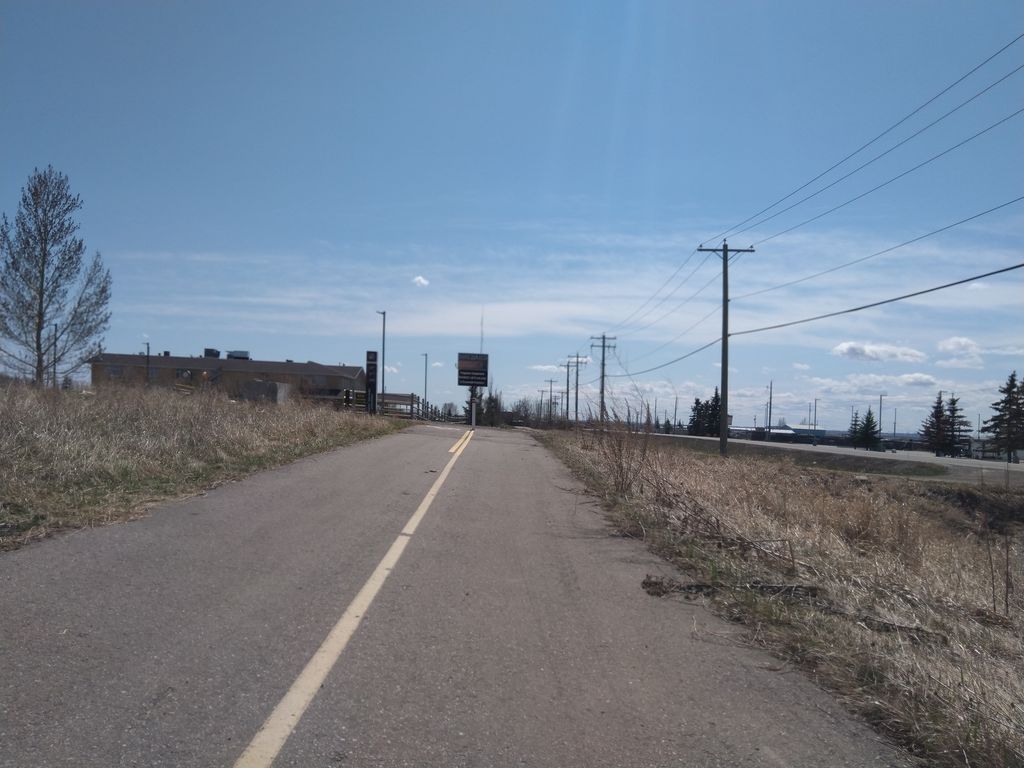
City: calgary